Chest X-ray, PA view. Patient: 55 years old, sex M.
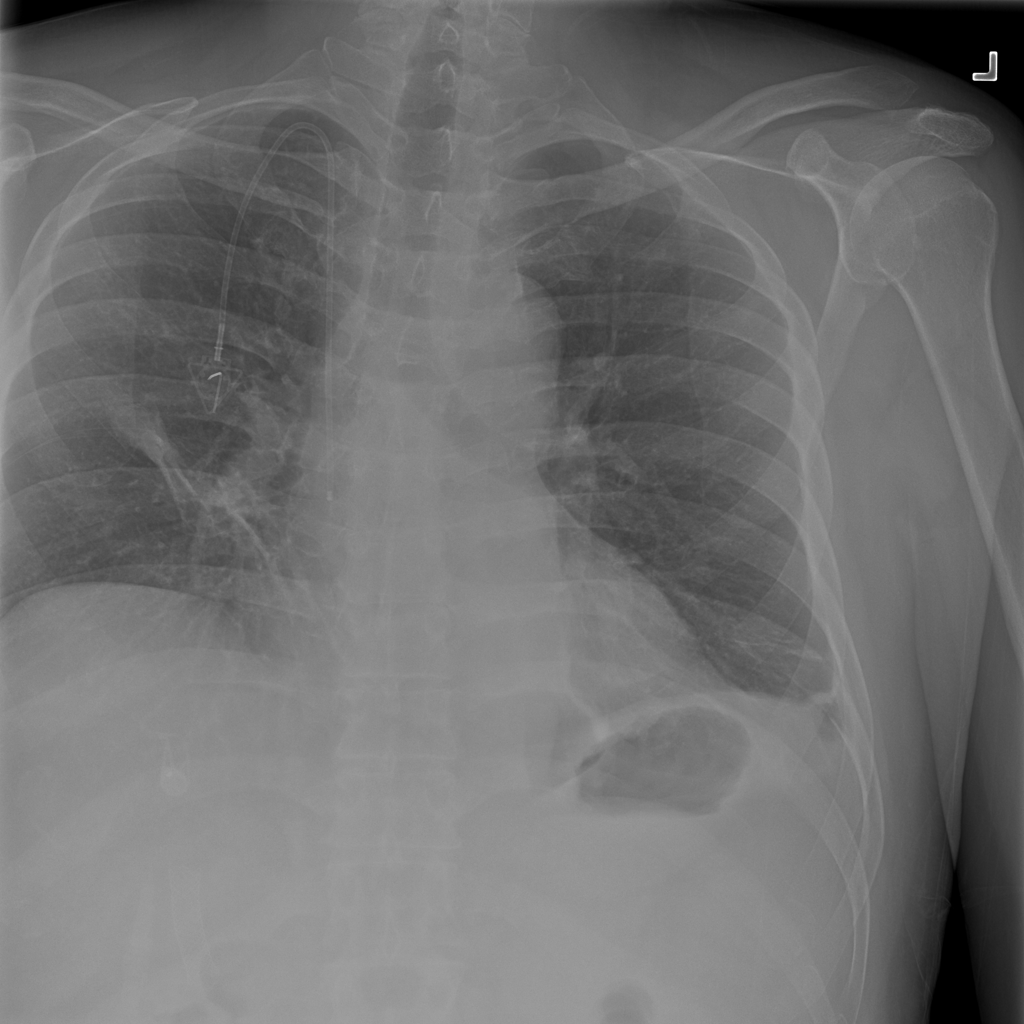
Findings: No Finding